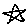
Label: star